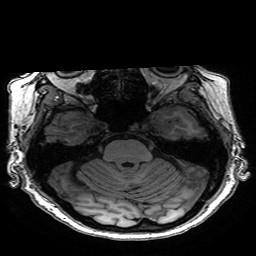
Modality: T1w
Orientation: coronal
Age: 66
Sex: female
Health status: healthy
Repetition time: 2.53 s
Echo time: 0.0034 s